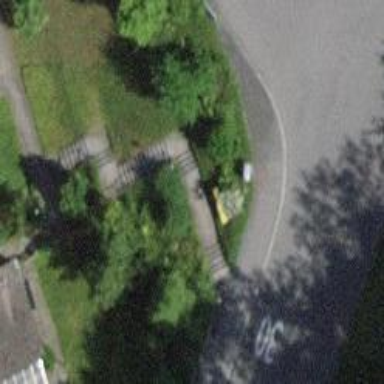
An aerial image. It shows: Road with steps.